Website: lowes
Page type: billing-address
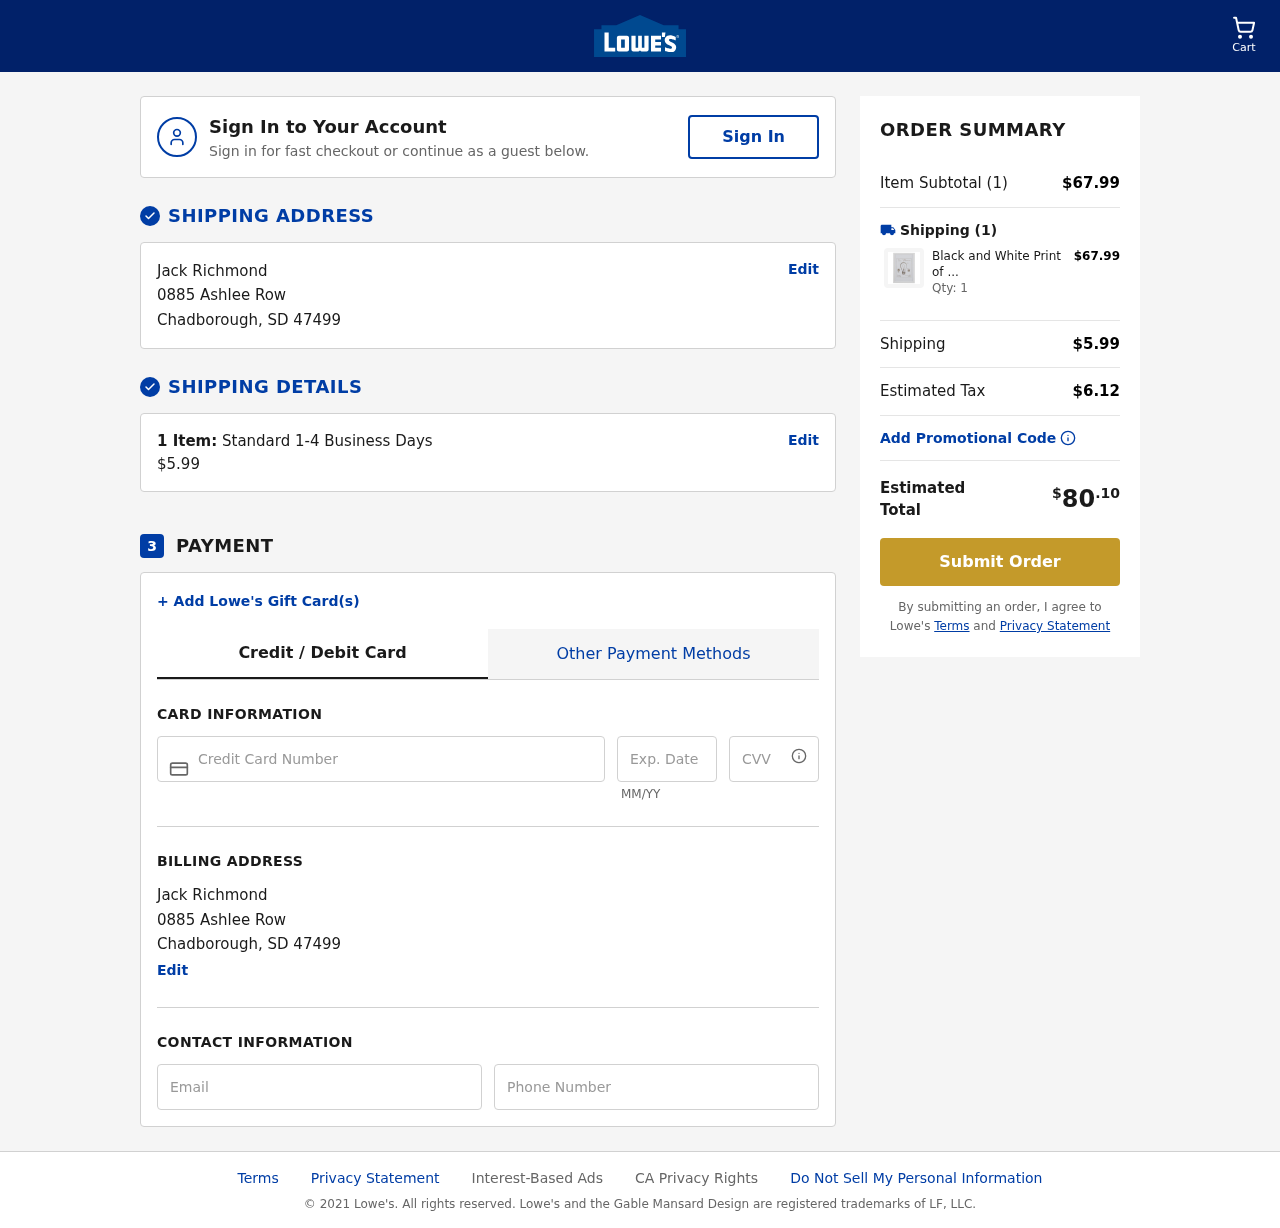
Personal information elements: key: PII_CARD_CVV
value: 567
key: PII_CARD_EXPIRY
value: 06/27
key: PII_CARD_NUMBER
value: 6011 4467 6563 8282
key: PII_CITY
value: Chadborough
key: PII_EMAIL
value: jrichmond@gmail.com
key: PII_FULLNAME
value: Jack Richmond
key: PII_PHONE
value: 2558159503
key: PII_POSTCODE
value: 47499
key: PII_STATE_ABBR
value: SD
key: PII_STREET
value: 0885 Ashlee Row
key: PII_FULLNAME2
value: Jack Richmond
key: PII_CITY2
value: Chadborough
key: PII_STATE_ABBR2
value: SD
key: PII_POSTCODE_FULL
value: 47499
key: PII_POSTCODE_NUMERIC
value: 47499
Product elements: key: PRODUCT1_NAME
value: Black and White Print of 1891 Bulb in White Frame, 15" x 21"
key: PRODUCT1_PRICE
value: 67.99
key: PRODUCT1_QUANTITY
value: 1
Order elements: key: ORDER_NUM_ITEMS
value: Cart
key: ORDER_NUM_ITEMS
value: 1 Item:
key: ORDER_NUM_ITEMS
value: Item Subtotal (1)
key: ORDER_SHIPPING_COST
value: $5.99
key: ORDER_SUBTOTAL
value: $67.99
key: ORDER_TAX
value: $6.12
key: ORDER_TOTAL
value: $80.10